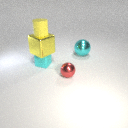
small red metal sphere in front of small cyan rubber cube